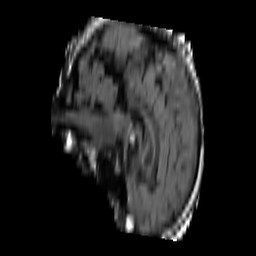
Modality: FLAIR
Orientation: sagittal
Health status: ill
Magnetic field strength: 3 T